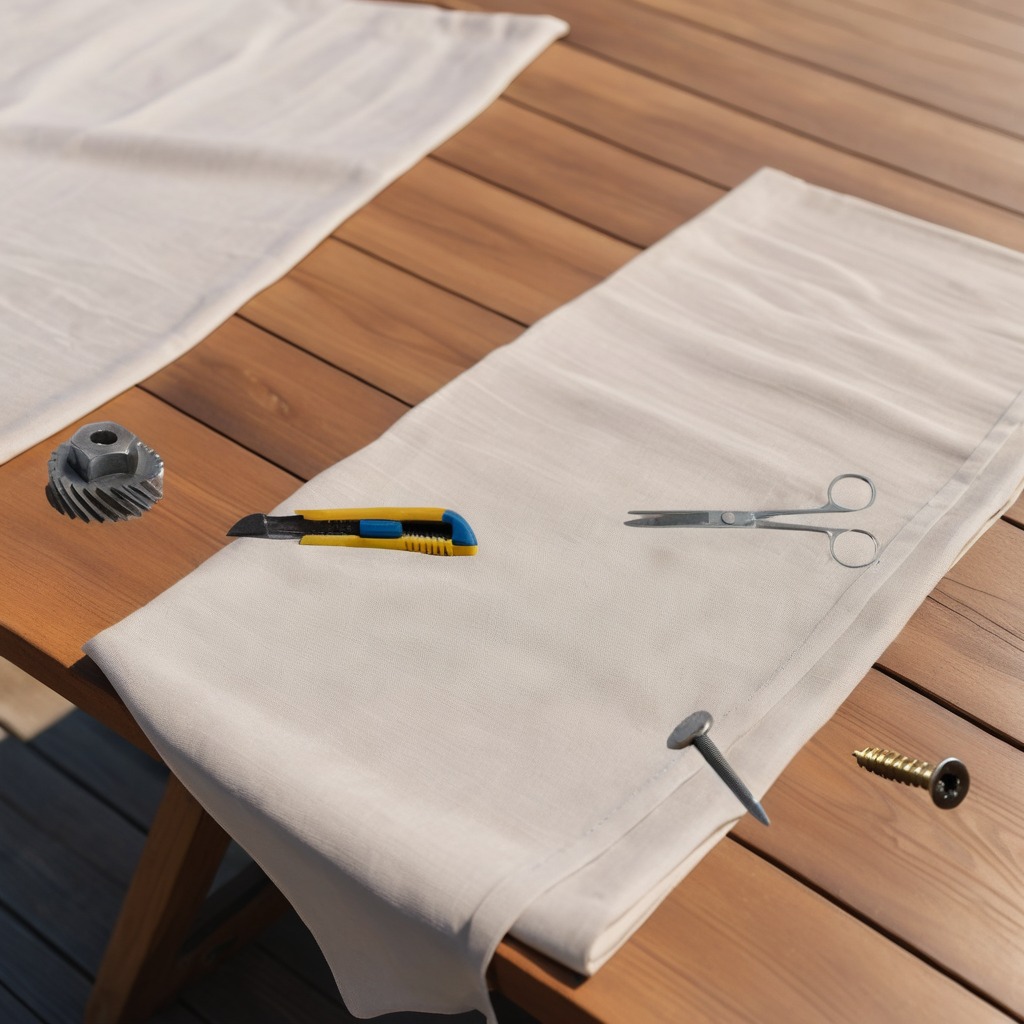
A steel gear with teeth, a utility knife, a metal machine screw, an iron nail, and a pair of scissors are lying on the wooden table.